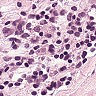
Metastatic tissue present: no